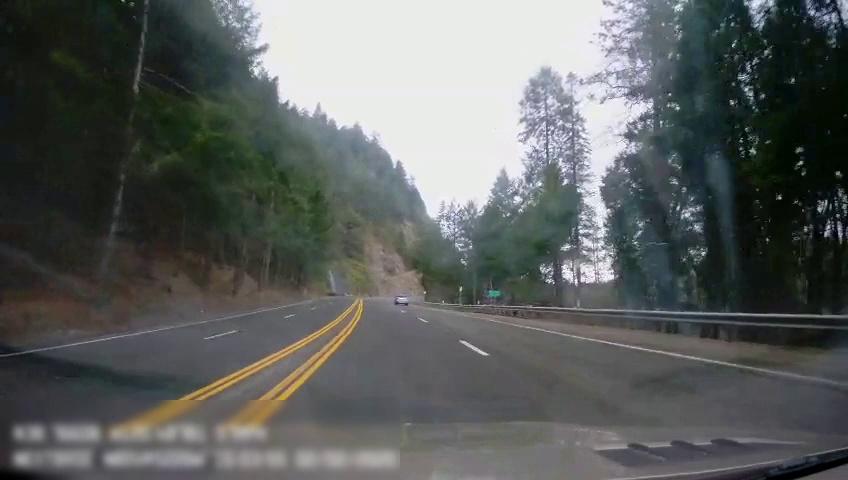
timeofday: Day
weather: Cloudy
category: Drivable Space
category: Vehicles | Car
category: Lanes | Alternate Lane
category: Lanes | Alternate Lane
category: Lanes | Alternate Lane
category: Lanes | Current Lane
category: Lanes | Current Lane
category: Lanes | Alternate Lane
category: Traffic | Signs